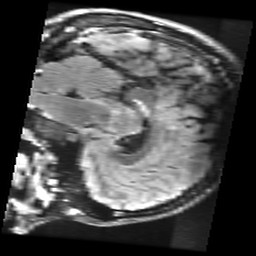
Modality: FLAIR
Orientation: sagittal
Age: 19
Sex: female
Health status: healthy
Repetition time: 12 s
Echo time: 0.09782 s